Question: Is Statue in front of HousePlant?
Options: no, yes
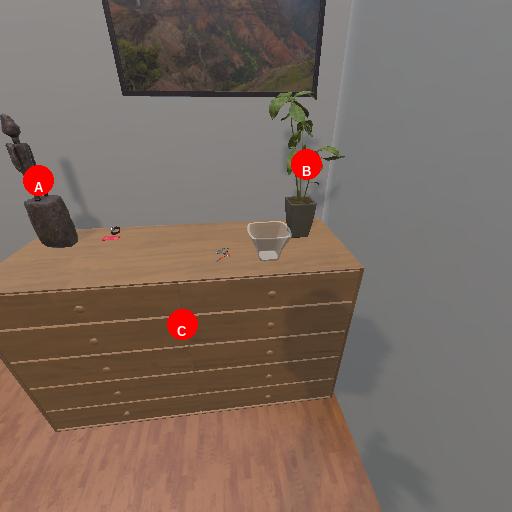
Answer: no